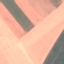
Land use / land cover class: AnnualCrop